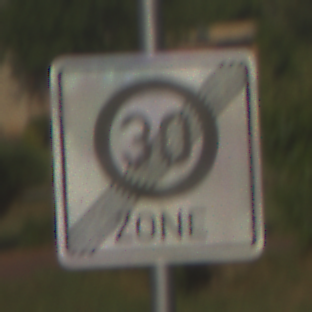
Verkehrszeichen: EndeZone30
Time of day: SunriseSunset
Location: Outdoor (Suburban)
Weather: PartlyCloudy
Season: NotSpecified
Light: Natural